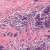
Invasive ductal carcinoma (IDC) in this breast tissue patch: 1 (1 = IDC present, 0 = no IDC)